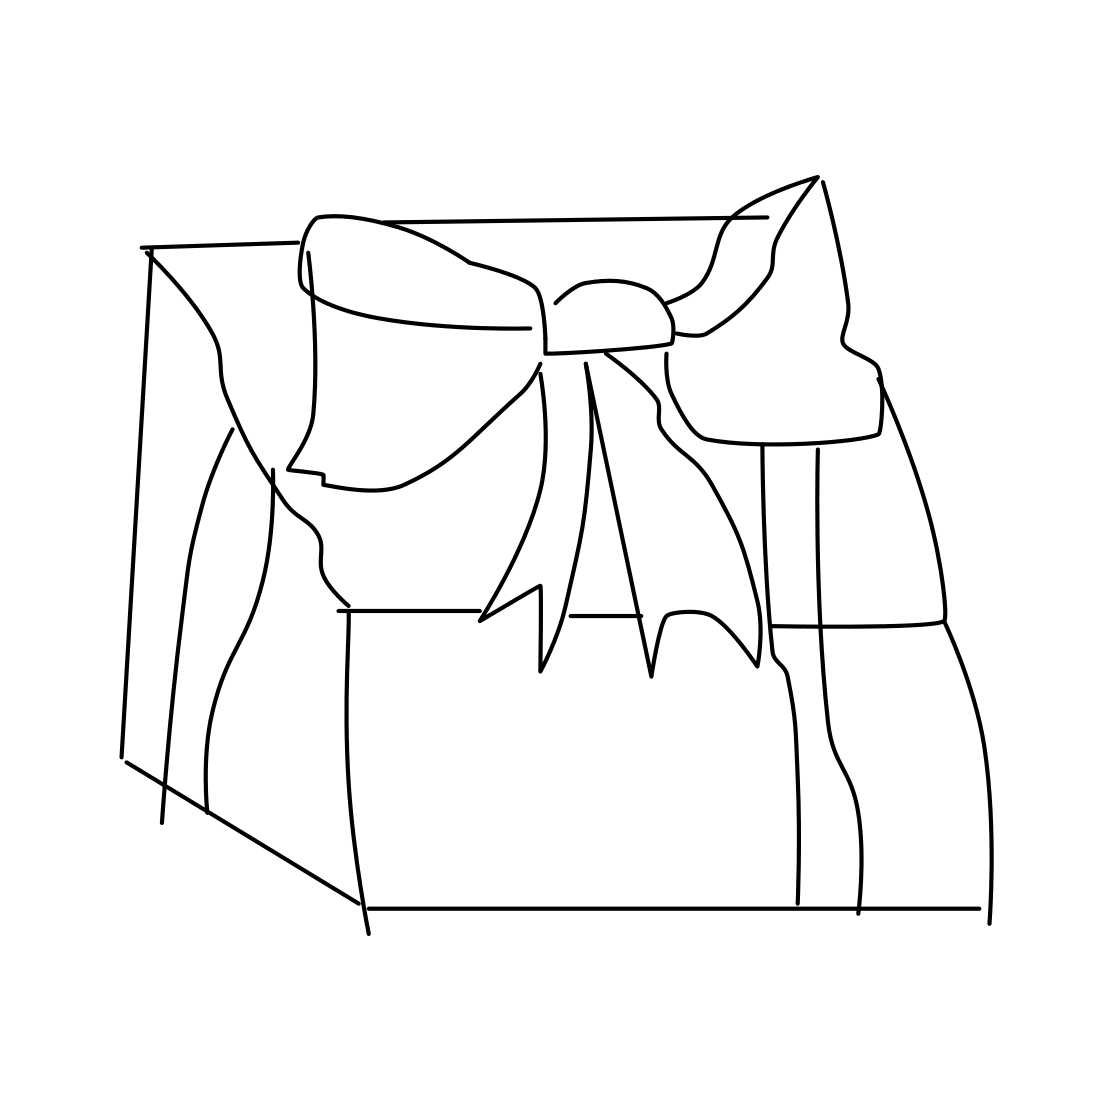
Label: present